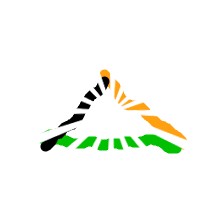
Shape: triangle